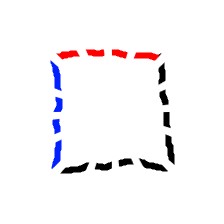
Shape: square